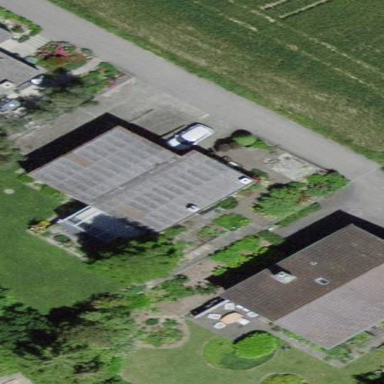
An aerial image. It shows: Simple and straightforward house.